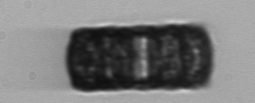
Label: Paralia_sulcata